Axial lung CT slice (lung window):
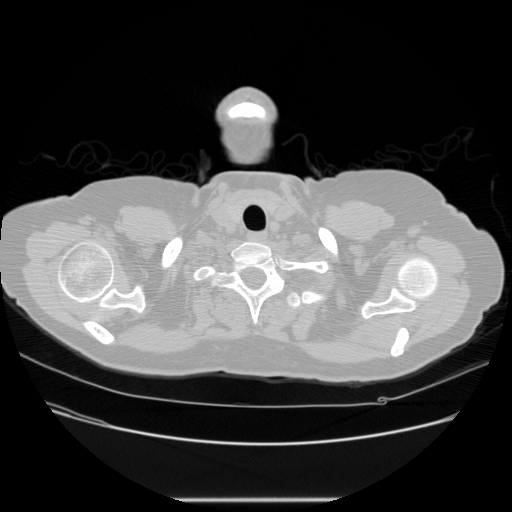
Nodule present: no